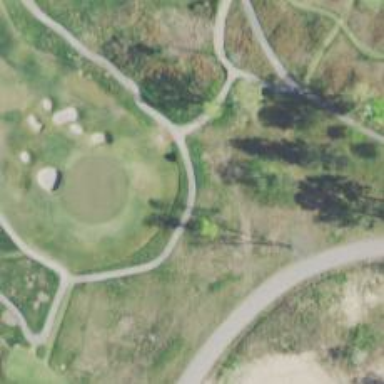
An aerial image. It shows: Service road designated as golf cart path.